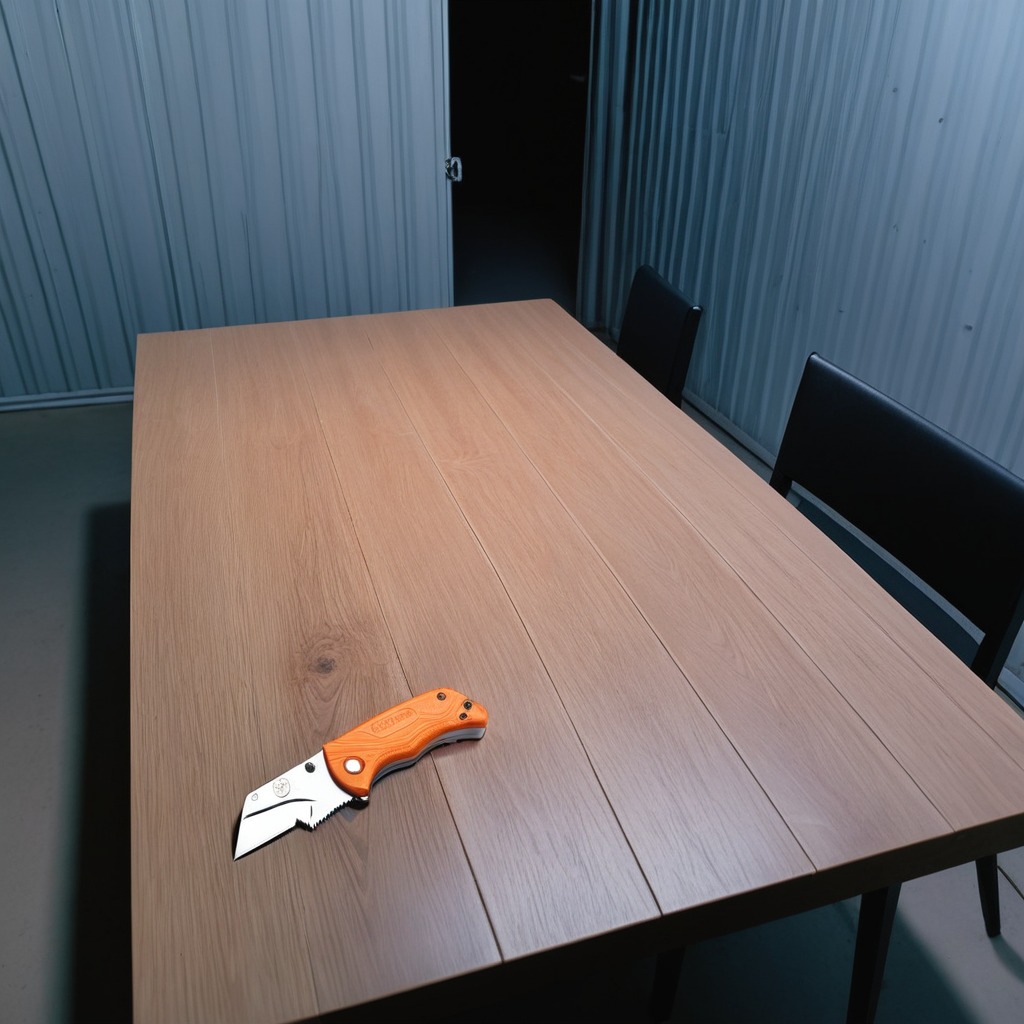
A utility knife lying on a table in a garage at twilight.